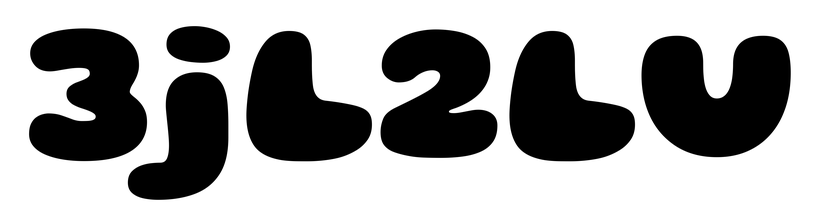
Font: Gluten_Black